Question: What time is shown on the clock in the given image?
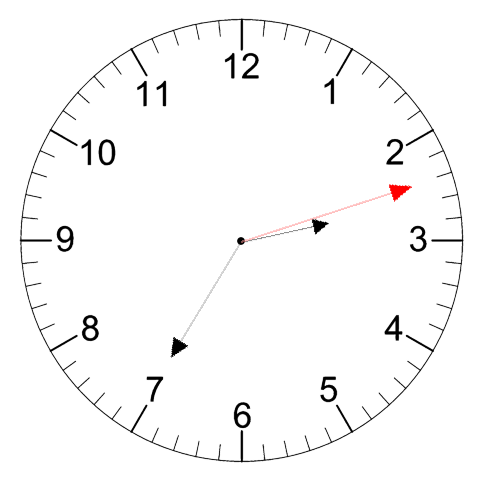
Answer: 02:35:12